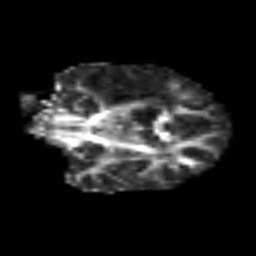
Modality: FA
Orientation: coronal
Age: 54
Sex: male
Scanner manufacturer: siemens
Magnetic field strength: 3 T
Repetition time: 3.2 s
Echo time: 0.081 s